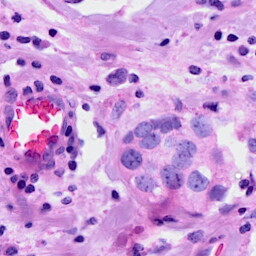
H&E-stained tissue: Breast